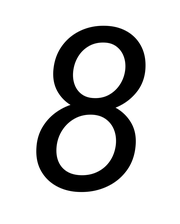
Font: Roboto-Italic_Italic